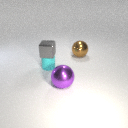
small cyan rubber cylinder behind large purple metal sphere